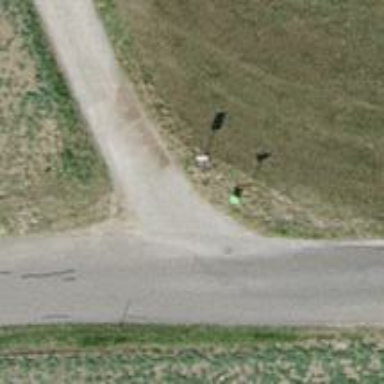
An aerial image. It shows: Guidepost providing information.